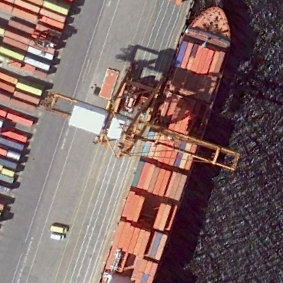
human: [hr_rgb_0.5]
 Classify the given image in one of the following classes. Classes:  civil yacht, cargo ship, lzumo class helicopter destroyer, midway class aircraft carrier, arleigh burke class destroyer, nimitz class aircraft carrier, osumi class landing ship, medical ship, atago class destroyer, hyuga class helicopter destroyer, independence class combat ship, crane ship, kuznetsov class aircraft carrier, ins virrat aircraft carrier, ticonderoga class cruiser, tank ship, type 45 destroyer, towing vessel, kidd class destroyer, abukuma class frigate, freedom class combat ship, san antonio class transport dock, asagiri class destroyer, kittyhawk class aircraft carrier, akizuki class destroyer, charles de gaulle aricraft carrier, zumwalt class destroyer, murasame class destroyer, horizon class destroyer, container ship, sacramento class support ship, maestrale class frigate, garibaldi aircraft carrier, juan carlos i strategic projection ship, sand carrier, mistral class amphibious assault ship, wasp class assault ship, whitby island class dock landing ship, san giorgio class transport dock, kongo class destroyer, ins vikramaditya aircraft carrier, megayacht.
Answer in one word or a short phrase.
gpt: Container ship